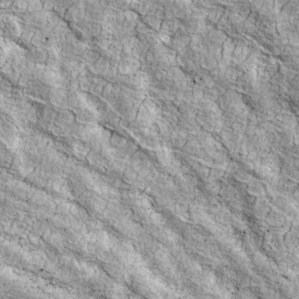
Label: non_frost